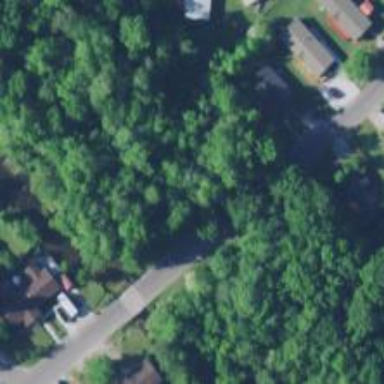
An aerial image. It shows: Residential road with bridge.